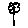
Label: flower